Question: I have a small problem:
I am trying to send a variable from controller 1 to controller 2 and then send it back to controller 1. Here is the logic:
1. In order to start making a new model, the user has to sign in.
2. Guest users must also have access to the path of the new model.
3. If not logged in, guest users have to be redirected to sign in.
4. Once logged in, users have to go back to the path they previously tried to access.
I decided to pass the type of the model to the log in screen and then pass it back to the new model action.
The variable type usually comes from the route, so upon redirecting to the login screen, I just pass it over.
'businesses_controller.rb':
'''
before_filter :require_login
def require_login
unless current_user
redirect_to signin_path( :type => params[:type])
end
end
'''
When I get redirected, the variable gets passed into my url - so far, so good:
'''
/signin?type=ccompany
'''
The problem comes when I try to grab the variable from the URL and use its value to redirect the successfully logged in user back to where he tried to go to:
'sessions_controller.rb':
'''
class SessionsController < ApplicationController
before_filter :initialize_type , :only => [:new , :create]
def new
end
def create
user = User.find_by(email: params[:session][:email].downcase)
if user && user.authenticate(params[:session][:password])
sign_in user
if defined?(@type)
redirect_to send("new_#{@type}_path")
else
redirect_back_or user
end
else
flash.now[:error] = t('sign.invalid')
render 'new'
end
end
def destroy
sign_out
redirect_to root_url
end
private
def initialize_type
@type = params[:type]
end
end
'''
When I put the '@type' variable into my view, its value renders without problems. But when I try to log in, this is the error I get:
'''
undefined method 'new__path' for #<SessionsController:0x007f76189d42f8>
'''

I also tried
'''
redirect_to :controller => "businesses" , :action => "new" , :type => params[:type]
'''
But the type symbol passes with no key. I also tried putting a variable there, still doesn't work.
So far, it has only worked when I just write down a string that matches the path, but that is not what I need. I need to pass the value of the params[:type] hash. I've put the value of the variable in the view and it's all good, but when I try to pass it into a function, its value somehow 'disappears'.
How can I make this work?
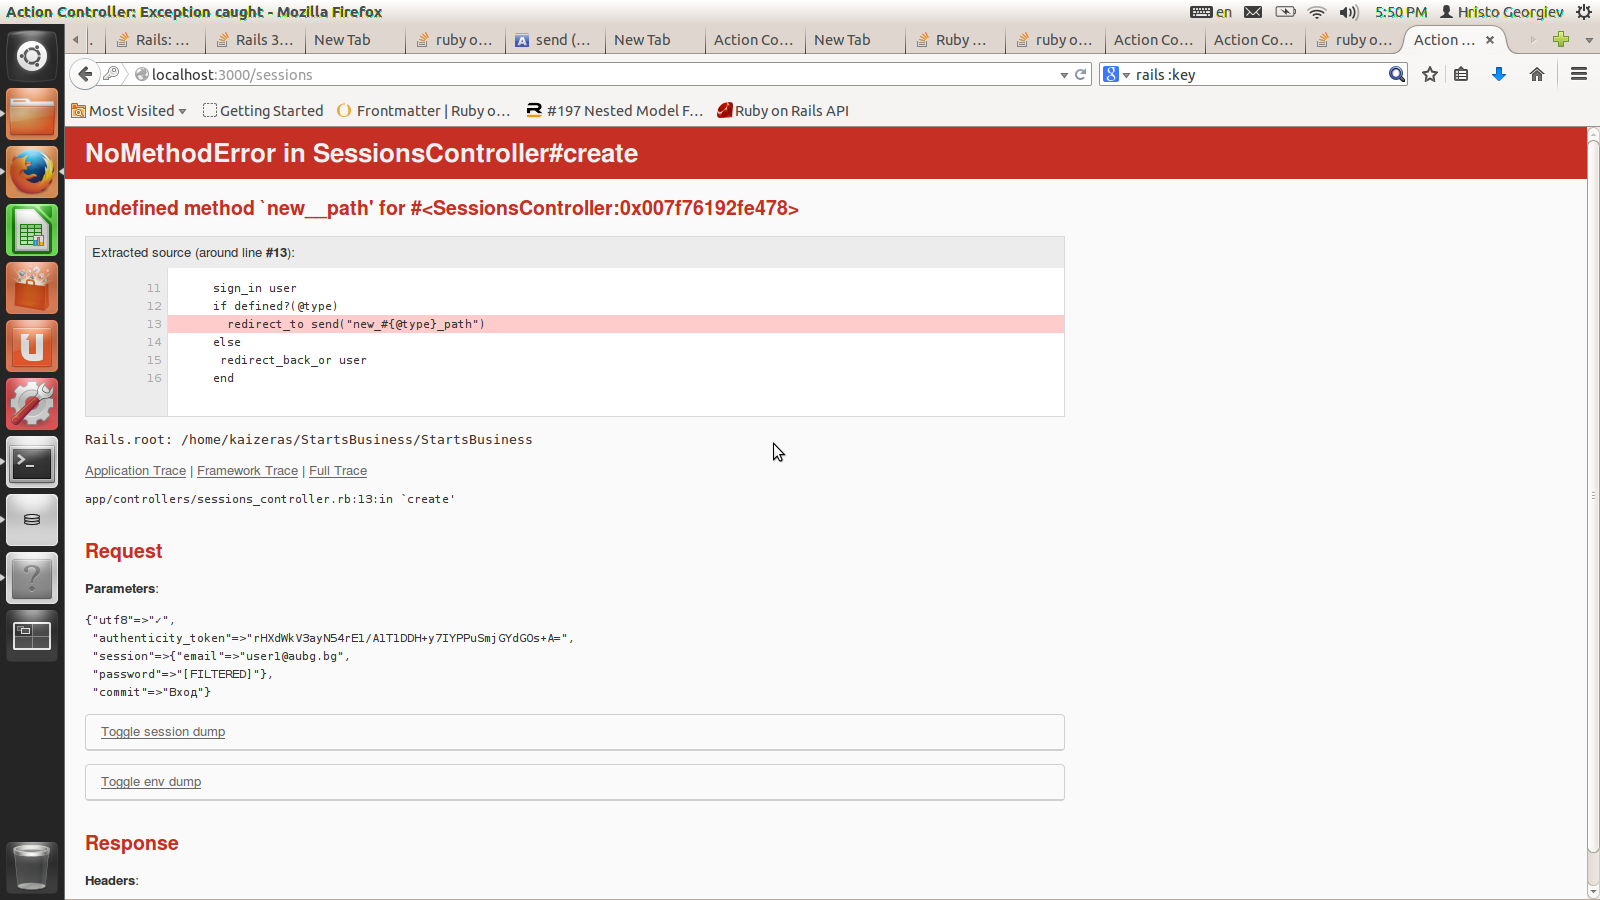
Answer: Ok, I found a workaround.It's a bit clumsy and may cause security issues, but it works. I forced the variable to pass as a session parameter.
I put the received variable as a hidden field in the new session form:
'''
<%= form_for(:session , url: sessions_path ) do |f| %>
<%= f.label :email , t('session.email') %>
<%= f.text_field :email %>
<%= f.label :password , t('session.password') %>
<%= f.password_field :password%>
<%= f.hidden_field :val , value: @type %>
#@type is set in the before filter as a variable passed from another controller
'''
Then, upon submit, I just catched the parameter and put it into its place:
'''
if user && user.authenticate(params[:session][:password])
sign_in user
if defined?(@type)
params.require(:session).permit(:val)
@type = params[:session][:val]
redirect_to send("new_#{@type}_path")
else
redirect_back_or user
end
else
flash.now[:error] = t('sign.invalid')
render 'new'
end
end
'''
Now the function works properly. Unfortunately, I have to use the view as a "conduit" that passes a variable. I would be really happy if somebody writes a helper method for this or a better workaround.
Cheers.